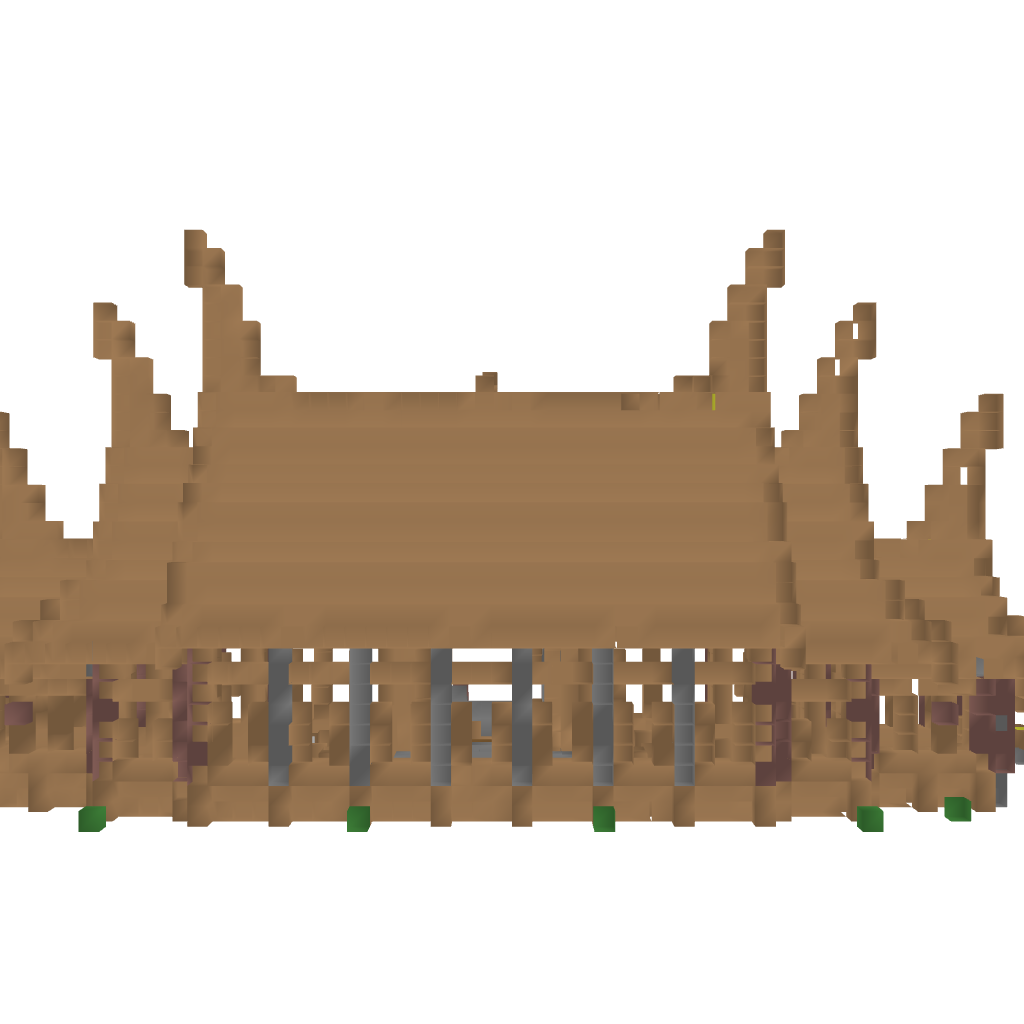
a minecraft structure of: Rumah Gadang bad low quality